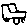
Label: car